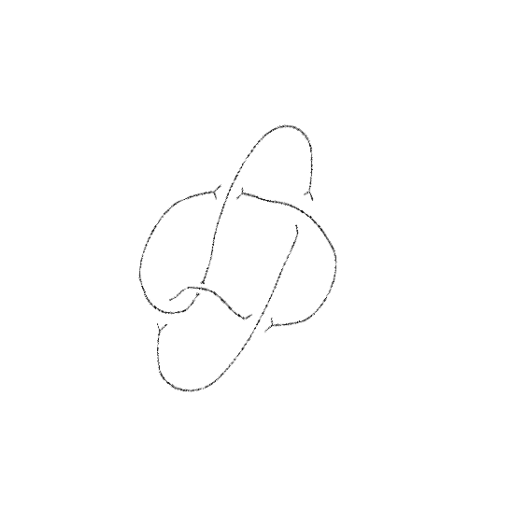
Crossing number: 5